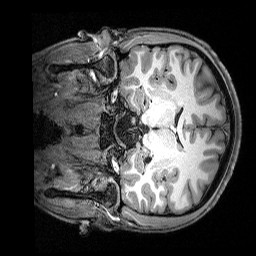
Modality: T1w
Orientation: coronal
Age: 20
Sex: male
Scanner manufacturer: siemens
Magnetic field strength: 3 T
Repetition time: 2.5 s
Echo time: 0.00369 s